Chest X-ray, PA view. Patient: 60 years old, sex F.
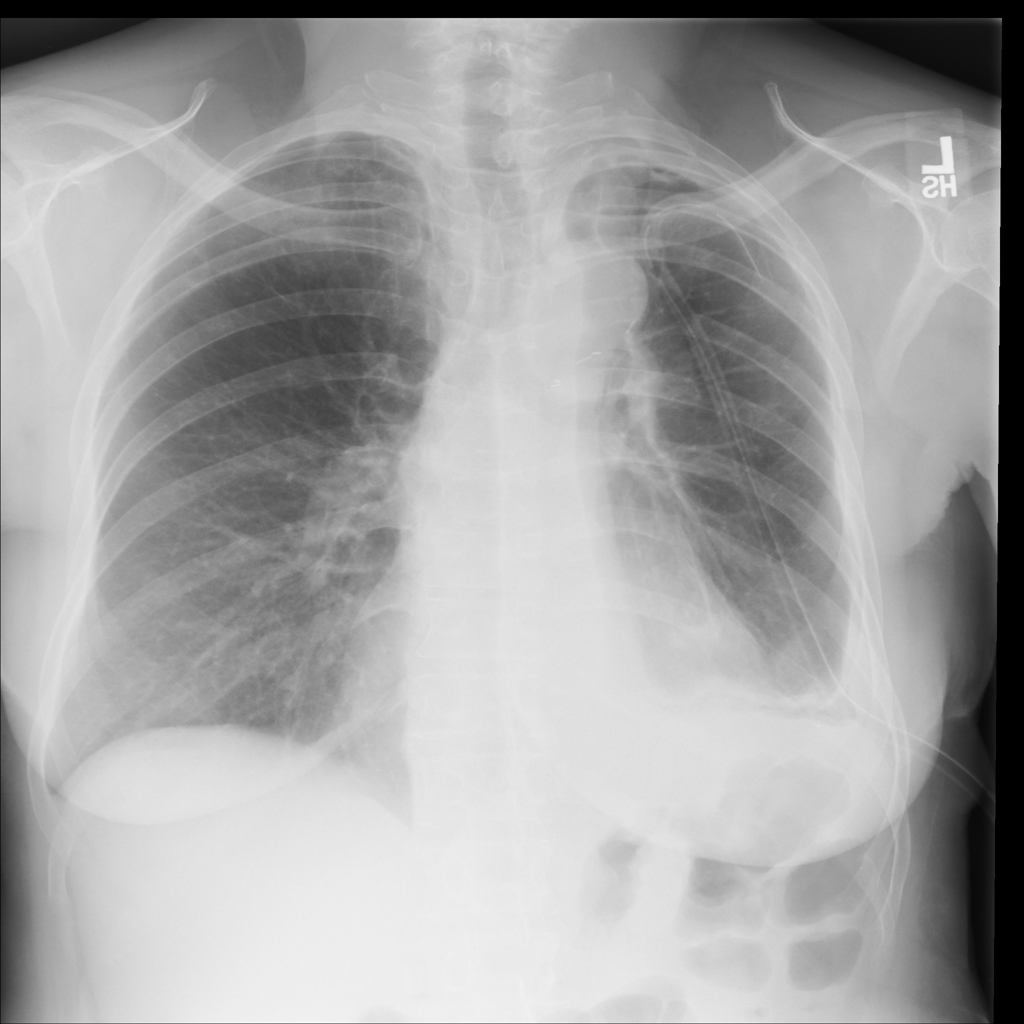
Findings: No Finding